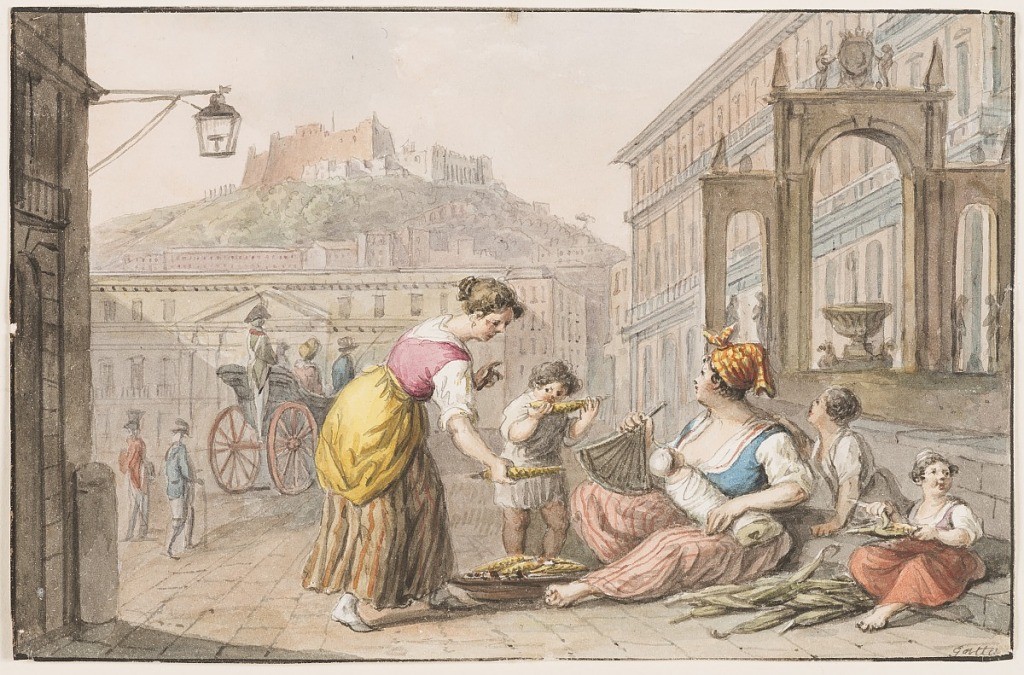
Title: Water color; A woman selling roasted corn
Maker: Saverio della Gatta, Italian, 1777 - 1829
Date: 1827
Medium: Pen and black ink and water colors on paper.
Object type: Drawing
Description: Horizontal rectangle. A woman with a baby and two bigger children sits upon the pavement in the southeast corner of the Piazza del Plebiscito in Naples. A dish with corn is in front of her. A child eats one, a woman takes one. A carriage, a soldier, a walking man are shown on the place. Castel S. Elmo and S. Martino are shown in the background. Framing lines. Signature: "Gatta" in pen and ink at lower right.